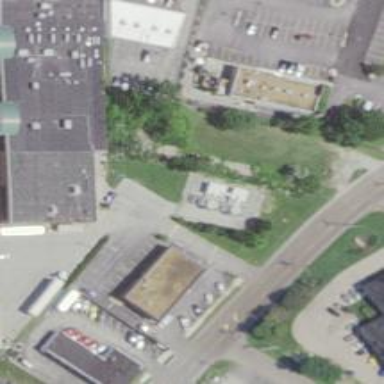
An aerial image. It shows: The unit described in the note is substation.